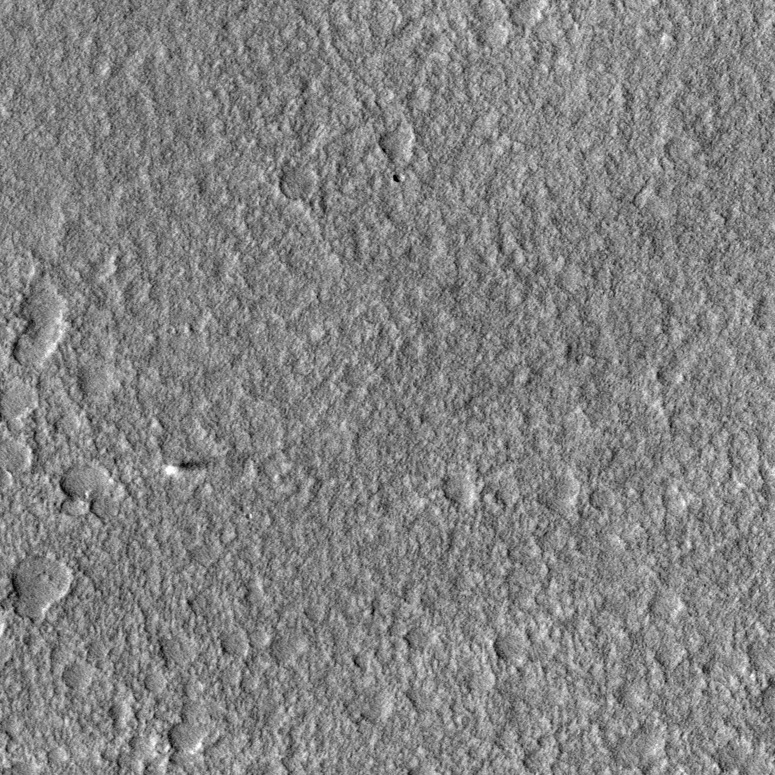
Label: dustdevil